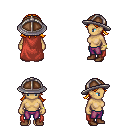
a pixel art fantasy rpg character, female body template, human, tanned skin, maroon cape, magenta pants, light blonde loose hair, chain helm, bracelets, brown shoes, four views (front, back, left, right), 2x2 character sprite sheet, small pixel art, hard edges, no anti-aliasing